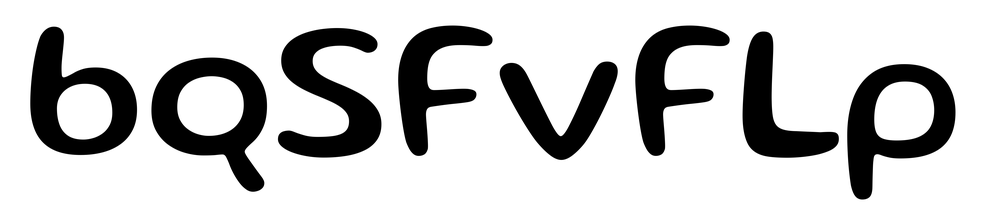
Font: Gluten_Regular